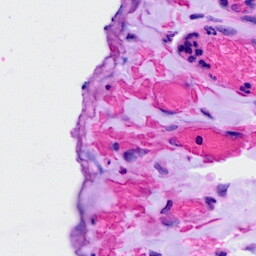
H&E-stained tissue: Ovarian